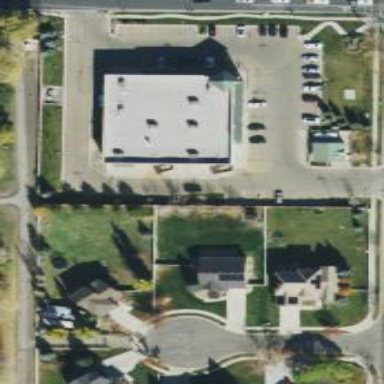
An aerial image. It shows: Pharmacy providing healthcare services.